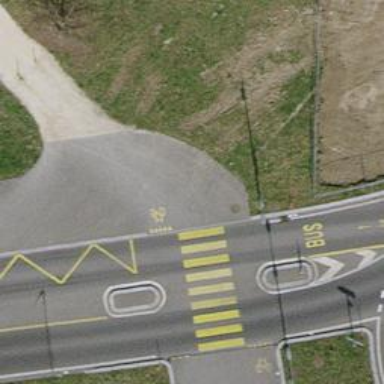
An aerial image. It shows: Bollard barrier.